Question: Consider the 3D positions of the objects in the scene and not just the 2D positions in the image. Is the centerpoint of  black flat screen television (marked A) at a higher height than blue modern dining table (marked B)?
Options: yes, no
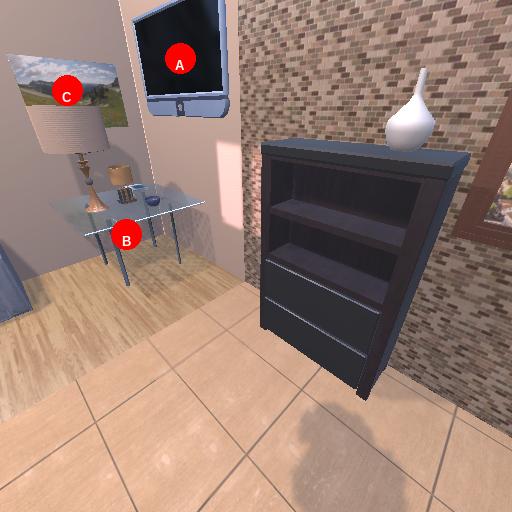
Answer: yes